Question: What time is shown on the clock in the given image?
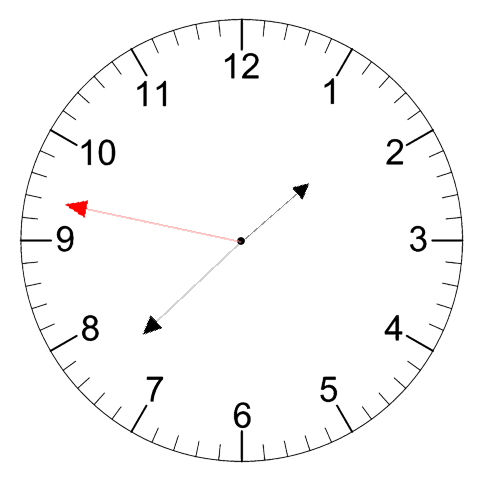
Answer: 01:37:47